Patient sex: M
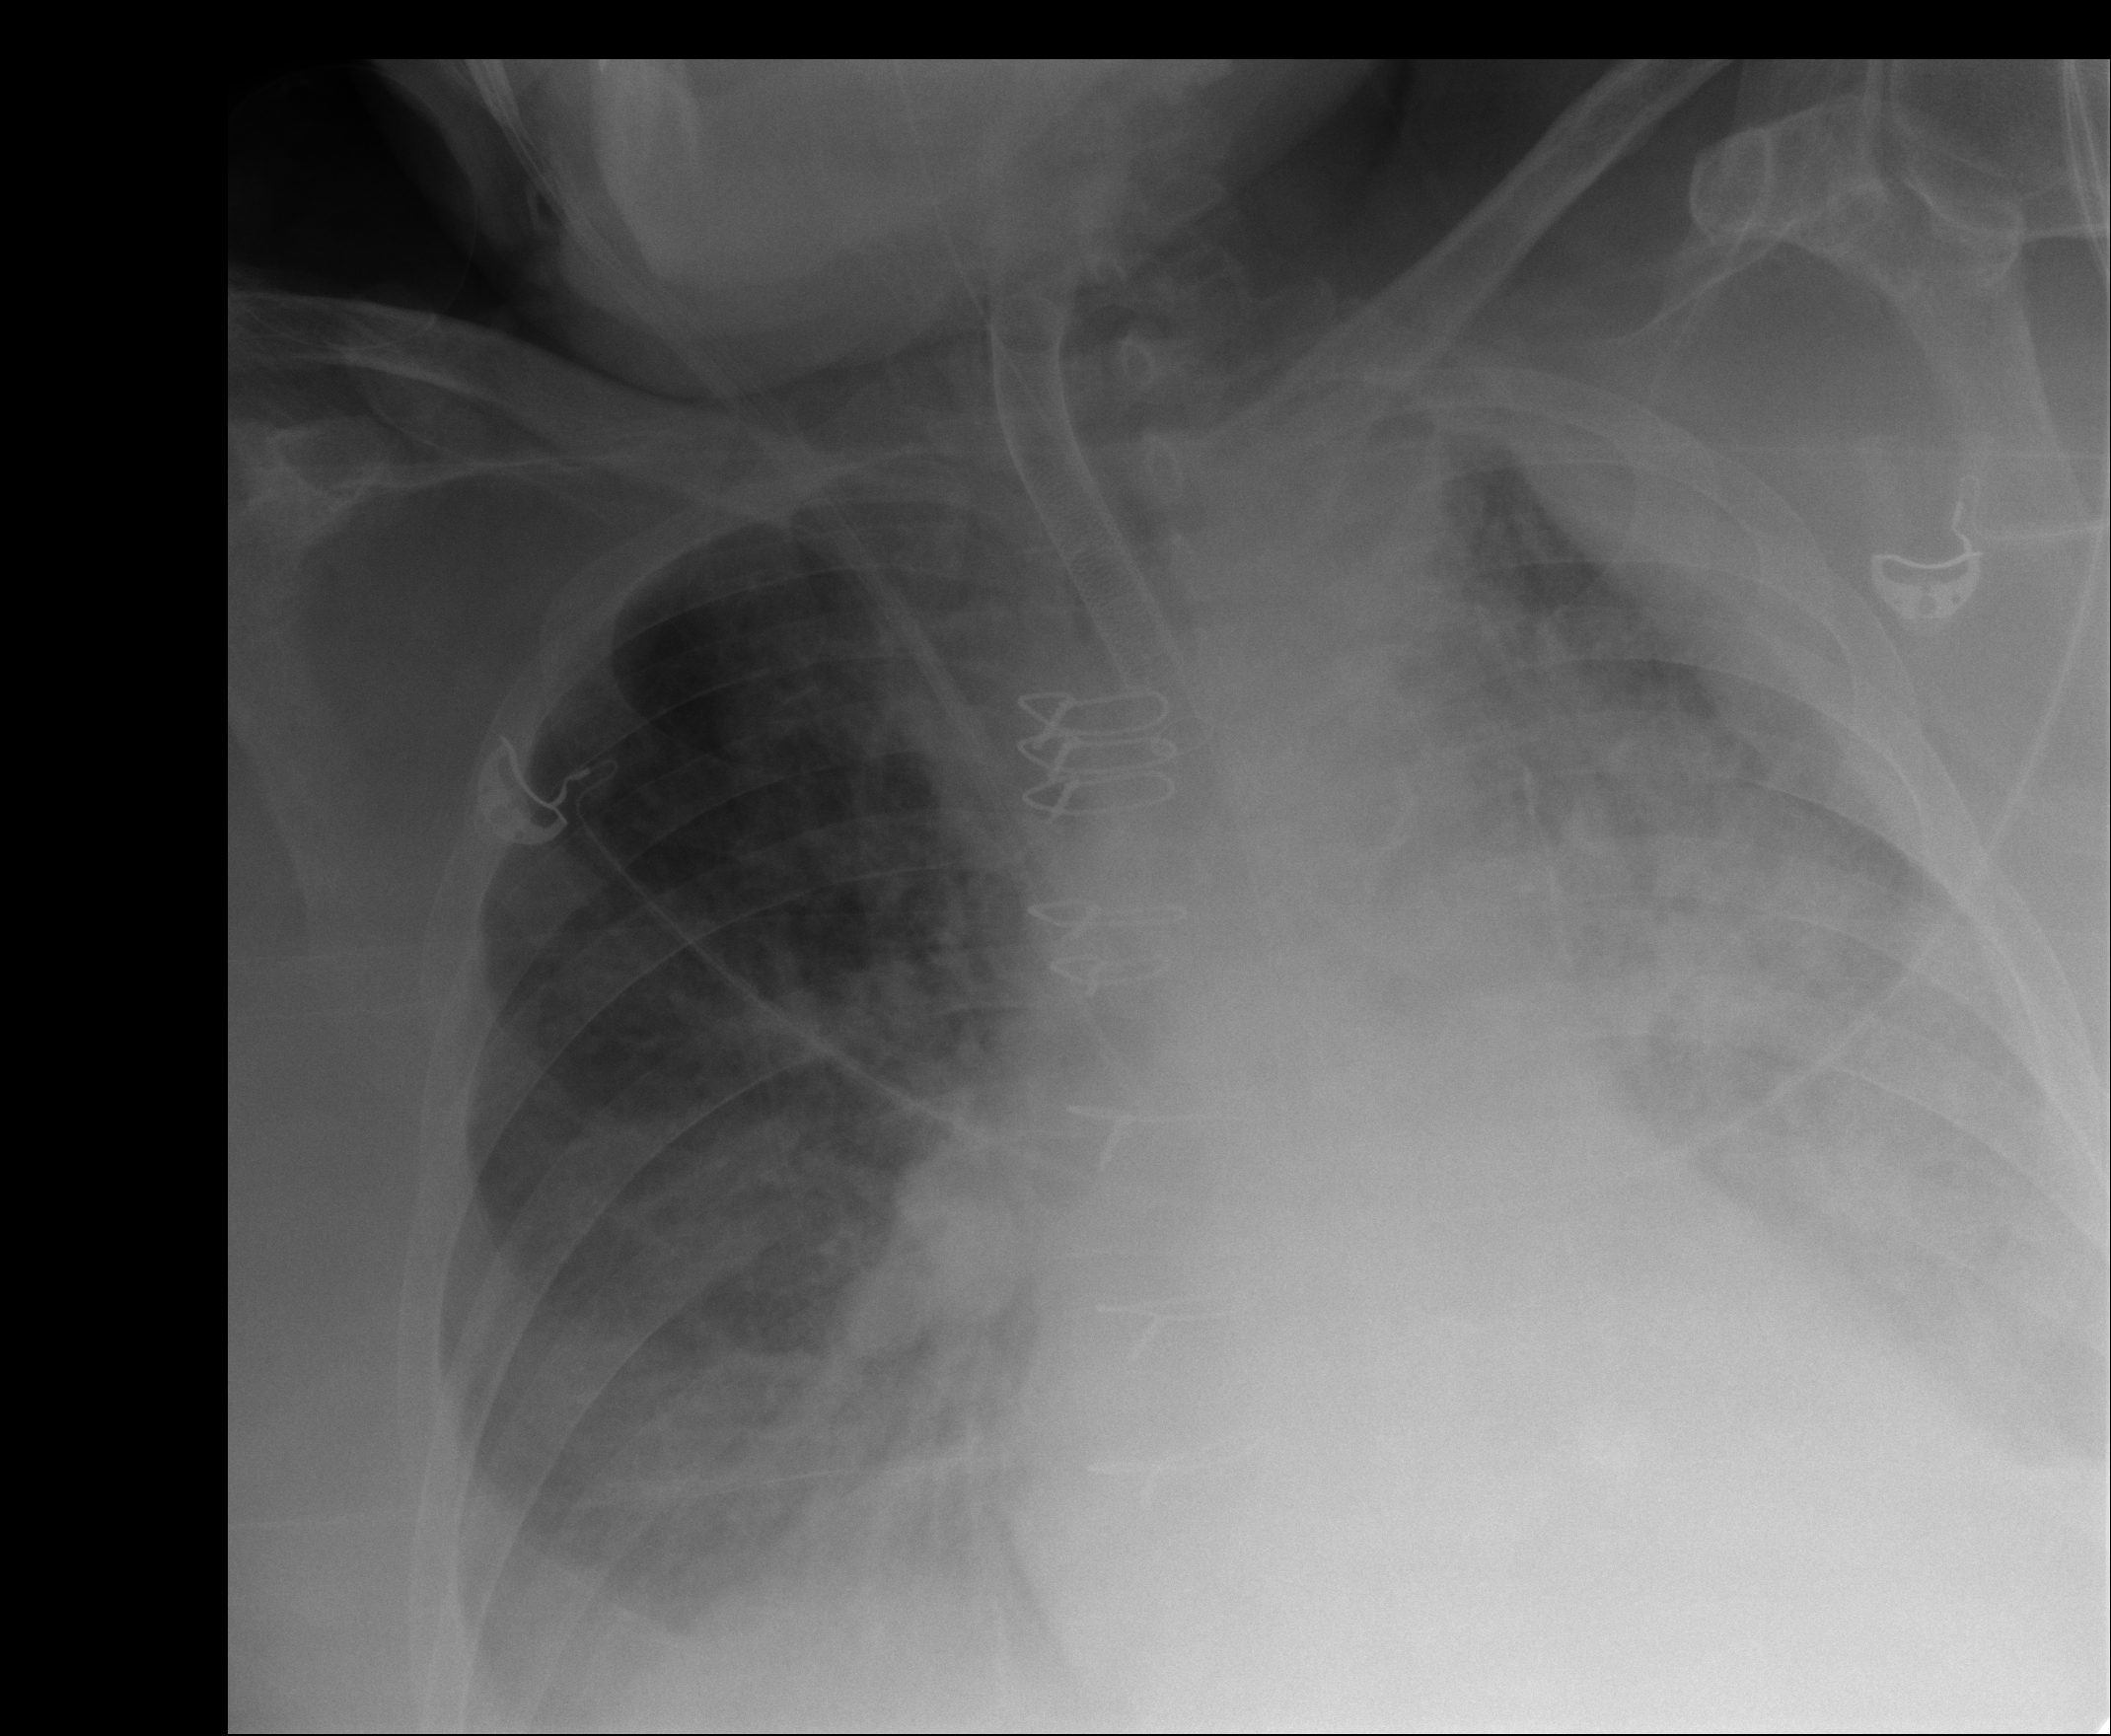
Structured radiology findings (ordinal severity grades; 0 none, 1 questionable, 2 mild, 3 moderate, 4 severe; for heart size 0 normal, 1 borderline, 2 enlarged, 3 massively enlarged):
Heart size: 0
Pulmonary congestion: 2
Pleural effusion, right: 2
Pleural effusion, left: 3
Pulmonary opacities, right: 2
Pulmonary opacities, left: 3
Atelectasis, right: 2
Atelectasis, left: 2